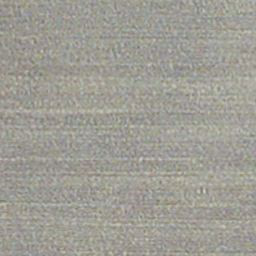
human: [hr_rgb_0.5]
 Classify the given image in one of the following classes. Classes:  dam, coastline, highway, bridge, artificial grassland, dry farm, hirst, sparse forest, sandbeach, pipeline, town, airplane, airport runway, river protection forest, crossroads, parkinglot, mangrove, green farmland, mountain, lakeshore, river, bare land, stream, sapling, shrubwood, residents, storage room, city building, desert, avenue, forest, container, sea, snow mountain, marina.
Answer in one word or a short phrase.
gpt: dry farm